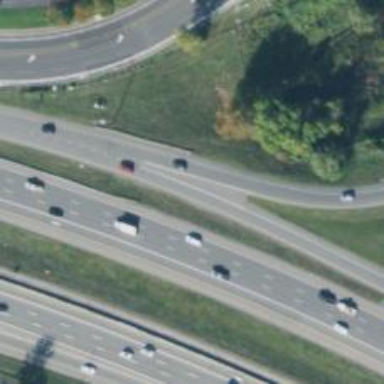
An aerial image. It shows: Asphalt motorway link.